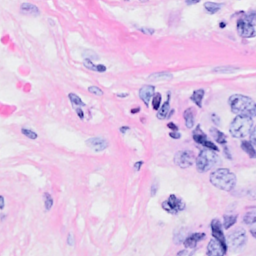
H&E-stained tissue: Breast